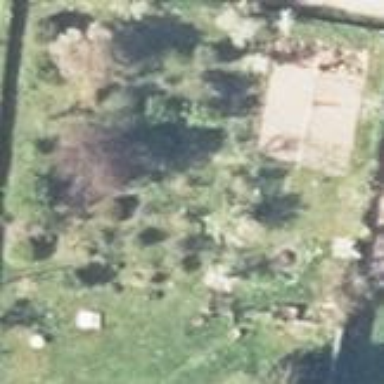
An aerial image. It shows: Garden that is leisure land.